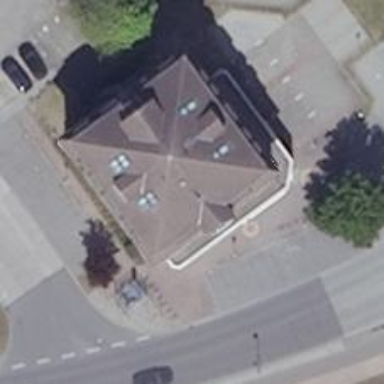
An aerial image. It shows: Pharmacy.